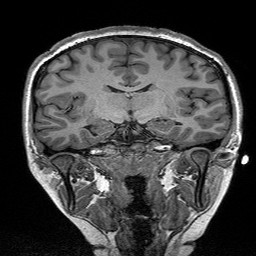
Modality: T1w
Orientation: sagittal
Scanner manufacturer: siemens
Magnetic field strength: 3 T
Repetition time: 2.3 s
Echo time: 0.00298 s